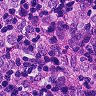
Metastatic tissue present: yes